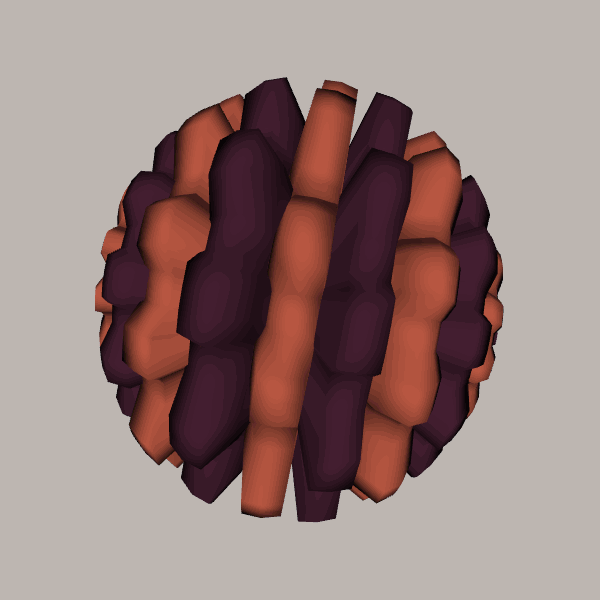
Background: light